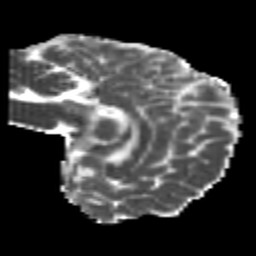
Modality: MD
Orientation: sagittal
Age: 23
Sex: male
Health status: healthy
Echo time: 0.074 s